Question: I have one form in a Windows application as per below image:

I try to use this code to display text in comboBox in "Designer.cs":
'''
this.cmbLanguage.FormattingEnabled = true;
this.cmbLanguage.Items.AddRange(new object[] {
Language.LSelectLang.LANGUAGE_ENGLISH, //"English",
"Chinese_TC",
"Chinese_SC",
Language.LSelectLang.LANGUAGE_GERMAN, //"German",
Language.LSelectLang.LANGUAGE_FRENCH, //"French",
Language.LSelectLang.LANGUAGE_JAPANESE, //"Japanese",
Language.LSelectLang.LANGUAGE_SPANISH, //"Spanish",
Language.LSelectLang.LANGUAGE_HINDI}); //"Hindi"});
'''
It's OK with it, but I want to also pass a value type to access specific text display in combo box.
So, how to pass that in my combo box?
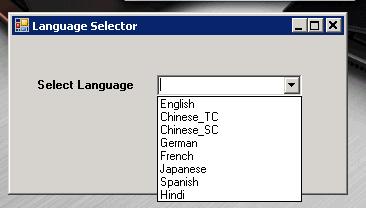
Answer: Unluckily, Win Form does not define 'ListItem' like Web, but you can define your own class, then override 'ToString' method:
'''
public class YourItem<T>
{
public string Text { get; set; }
public T Value { get; set; }
public override string ToString()
{
return Text;
}
}
'''
Then you can use:
'''
var item = new YourItem<string>() {
Text = "text",
Value = "value"
};
cmbLanguage.Items.Add(item);
'''
To access value:
'''
var selectedItem = (YourItem<string>) cmbLanguage.SelectedItem;
var value = selectedItem.Value;
'''